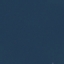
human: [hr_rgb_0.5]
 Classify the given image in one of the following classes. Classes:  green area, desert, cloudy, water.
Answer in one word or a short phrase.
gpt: water